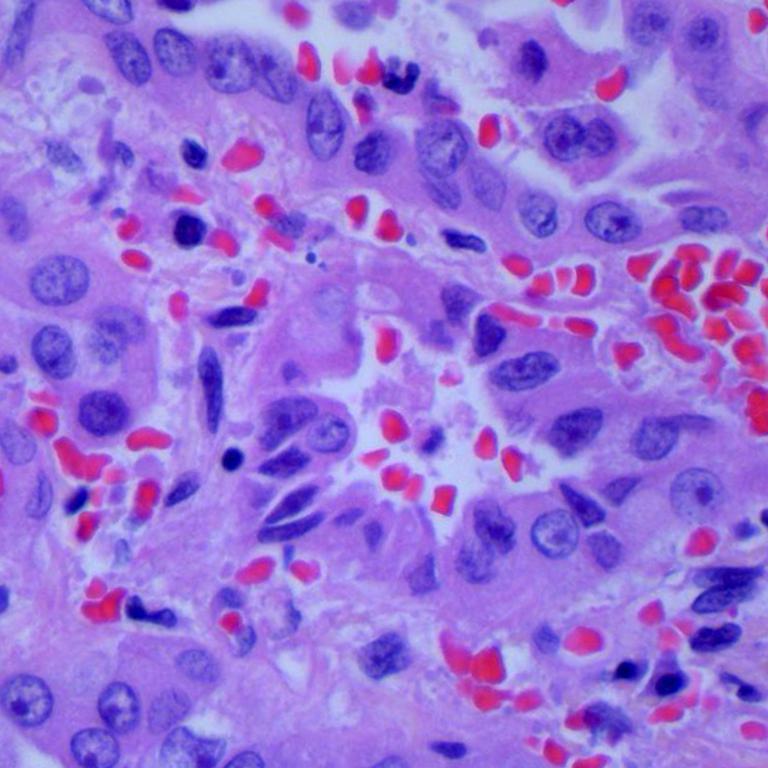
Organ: lung
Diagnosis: adenocarcinomas